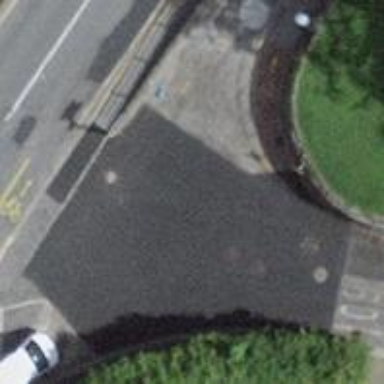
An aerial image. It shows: Residential road with asphalt surface and opposite lane cycleway.